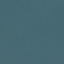
Land use / land cover: SeaLake